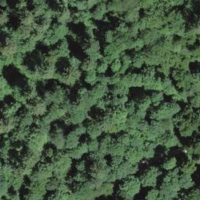
EUNIS habitat code: 41
Species observed at this site:
Hippocrepis emerus